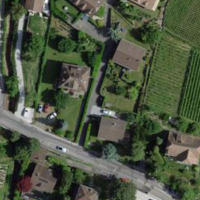
EUNIS habitat code: 55
Species observed at this site:
Graphosoma italicum
Podarcis muralis
Vanessa cardui
Aegopodium podagraria